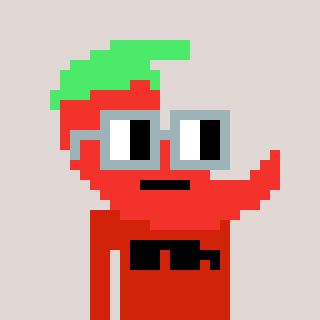
a pixel art character with square dark gray glasses, a chilli-shaped head and a red-colored body on a warm background